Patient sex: M
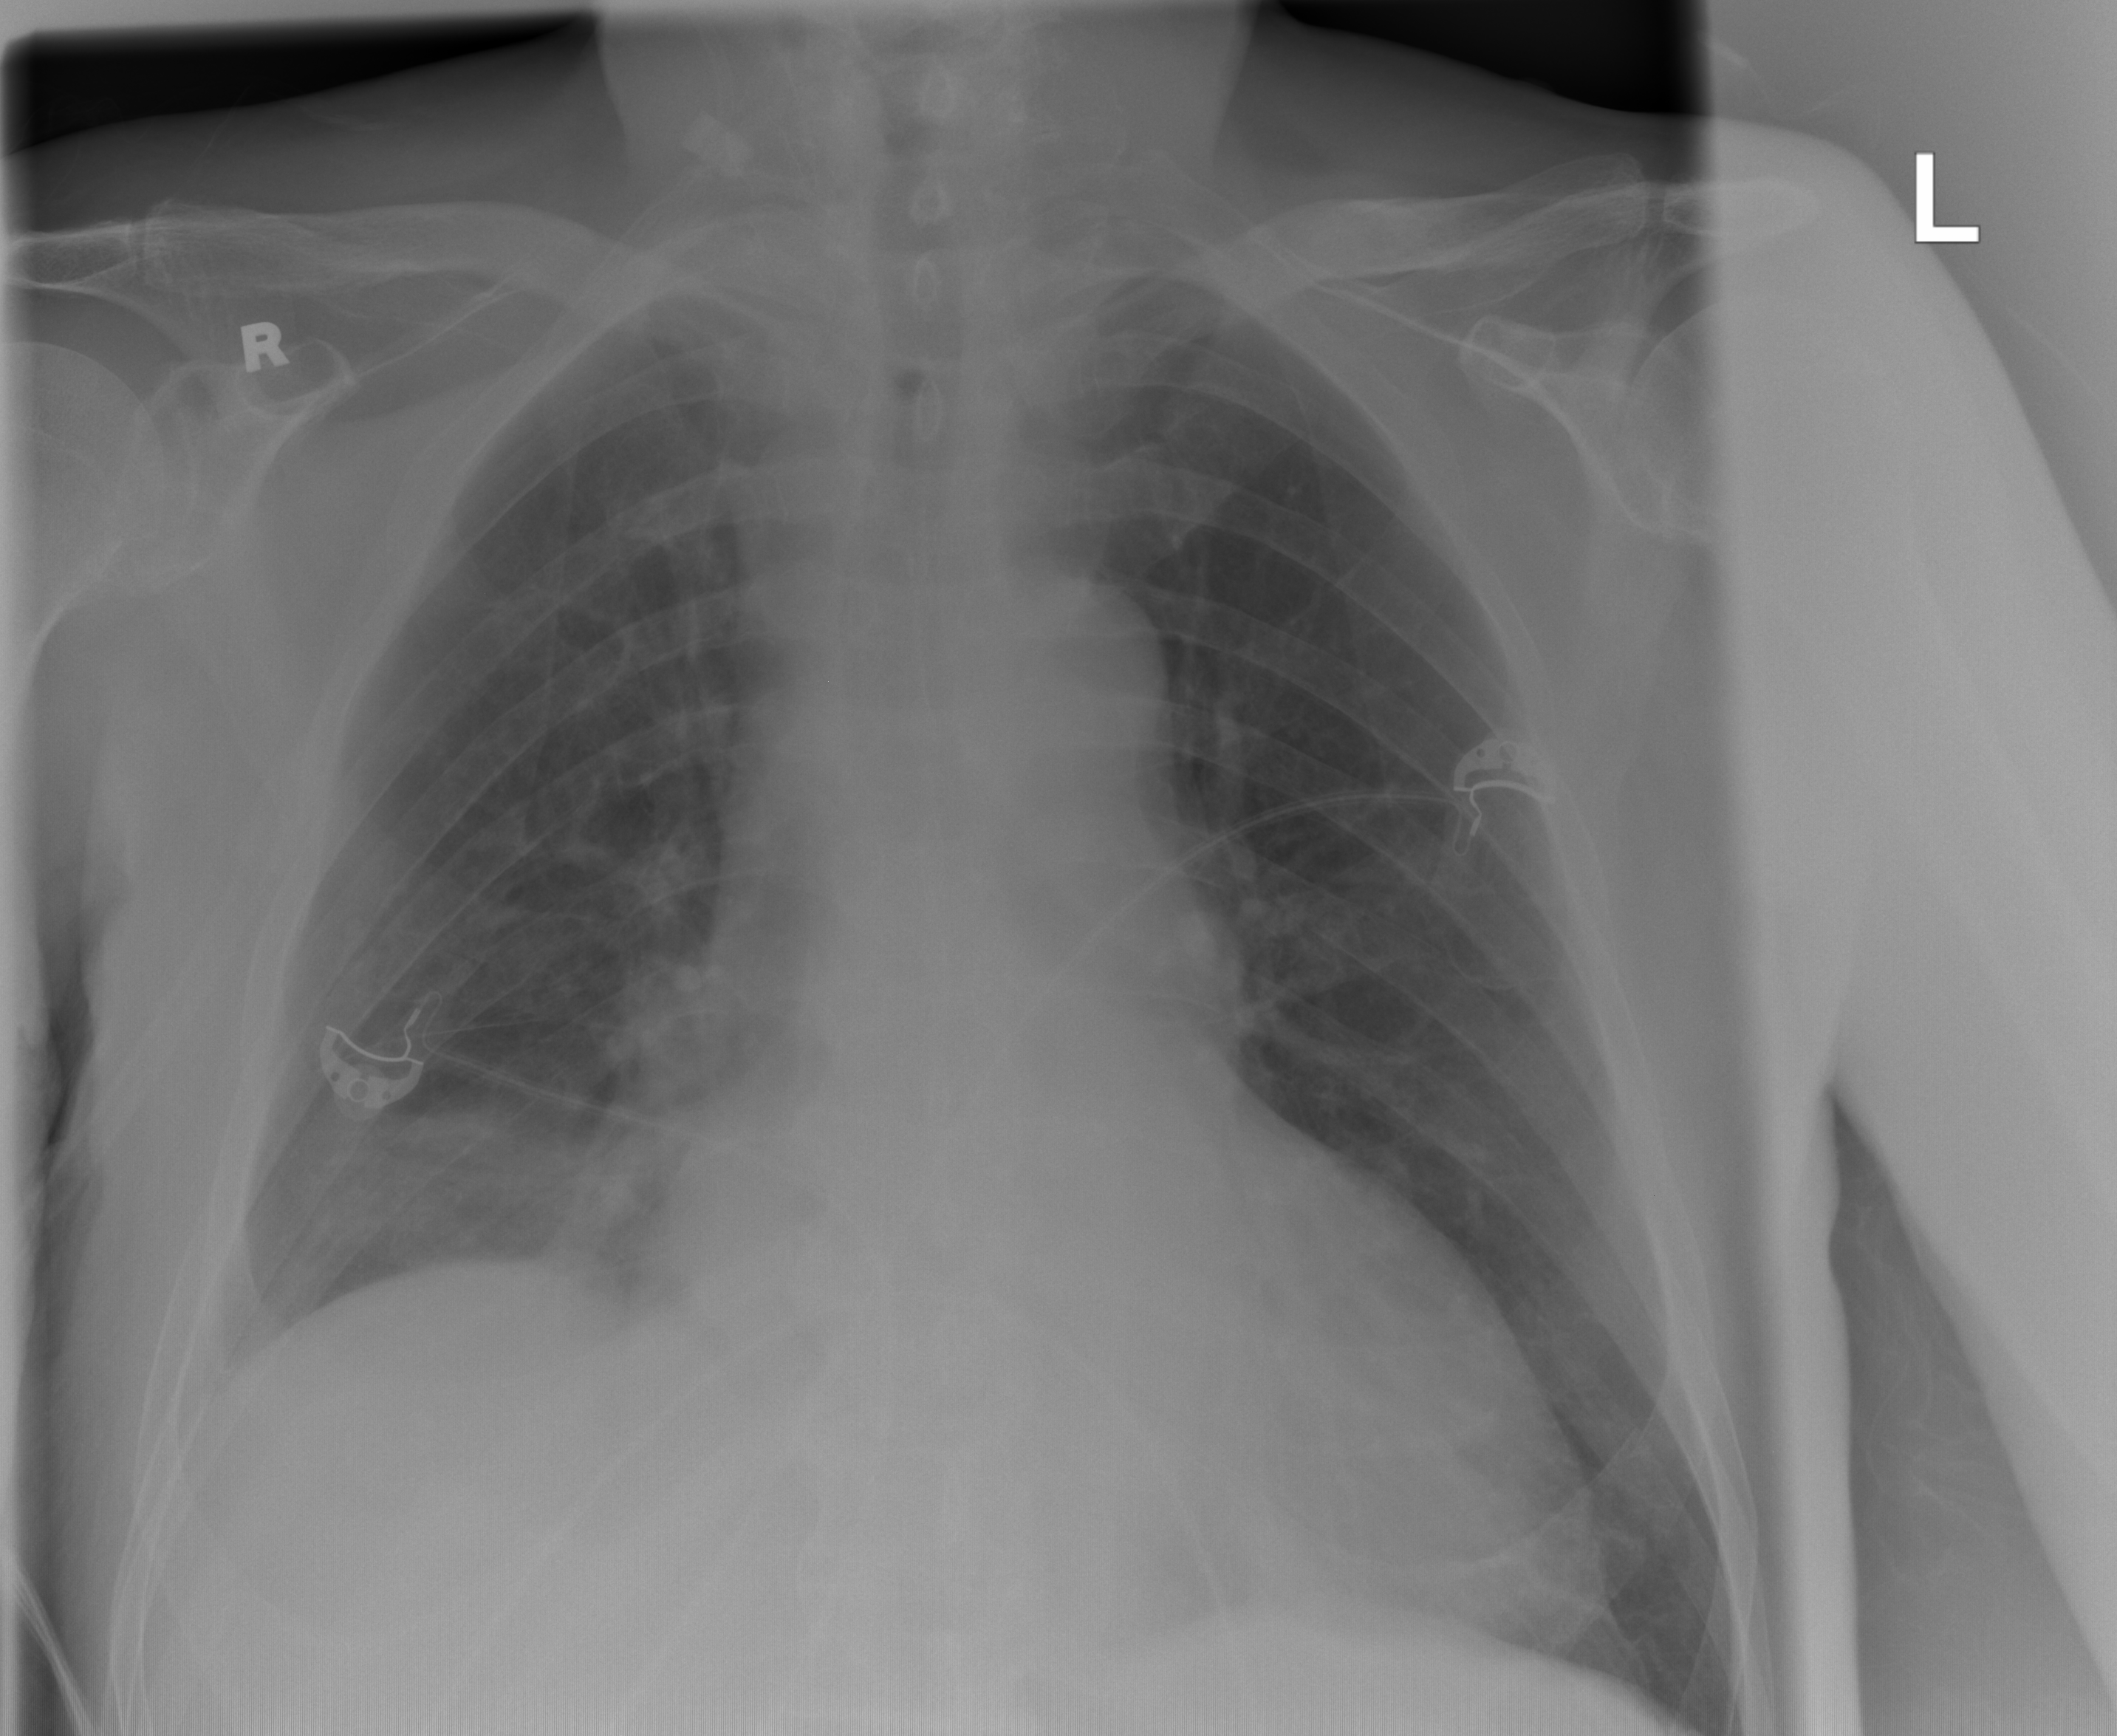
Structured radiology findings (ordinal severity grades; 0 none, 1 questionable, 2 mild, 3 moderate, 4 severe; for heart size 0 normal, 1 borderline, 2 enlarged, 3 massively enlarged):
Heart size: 2
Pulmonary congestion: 0
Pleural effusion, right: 1
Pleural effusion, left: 0
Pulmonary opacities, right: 0
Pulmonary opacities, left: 0
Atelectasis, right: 2
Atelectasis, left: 0